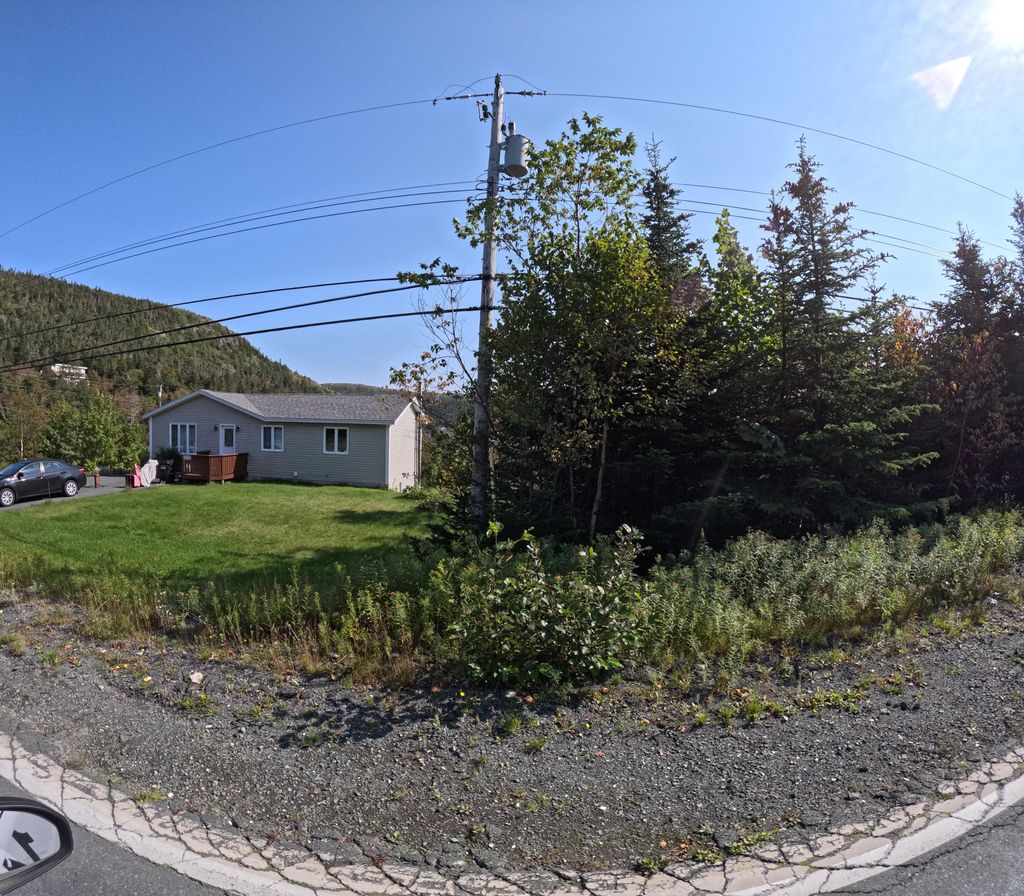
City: st_johns